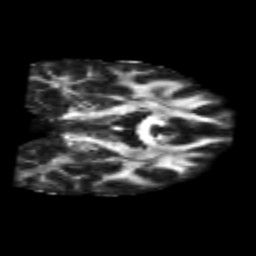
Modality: FA
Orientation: coronal
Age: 35
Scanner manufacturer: philips
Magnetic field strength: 3 T
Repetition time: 8.705 s
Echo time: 0.1273 s